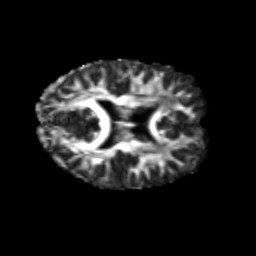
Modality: FA
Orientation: axial
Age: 25
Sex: female
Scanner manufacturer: siemens
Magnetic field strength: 3 T
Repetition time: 3.5 s
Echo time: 0.125 s